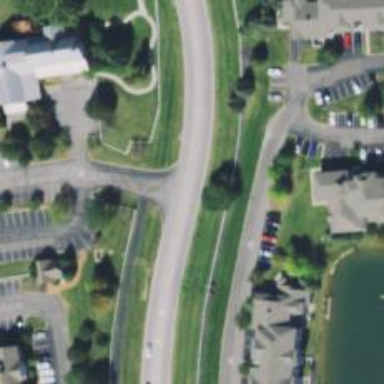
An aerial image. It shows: Secondary road with asphalt surface.